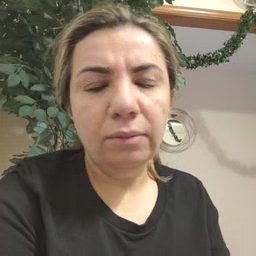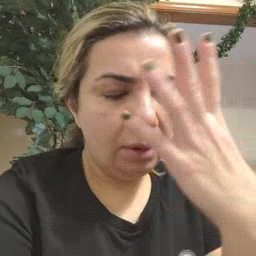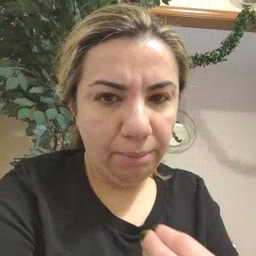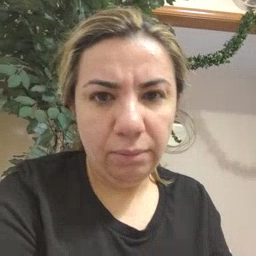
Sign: sleep